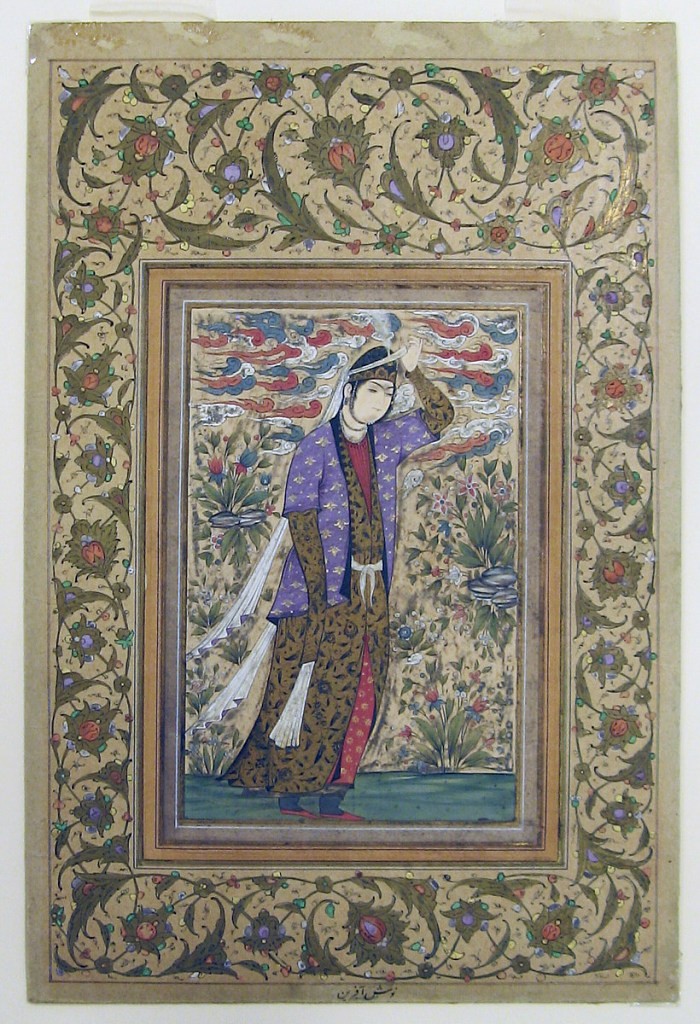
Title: Persian miniature: Standing woman
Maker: Unknown
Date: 18th century
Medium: Pen and black ink, brush and opaque watercolors and gold.
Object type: Drawing
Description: A woman with long veils is seen walking in a landscape and holding aloft a headband with her left thumb.  Stylized clouds.  Border with floral ornamentation.